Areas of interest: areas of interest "Flower, Bird, Fish, and Insect Market"
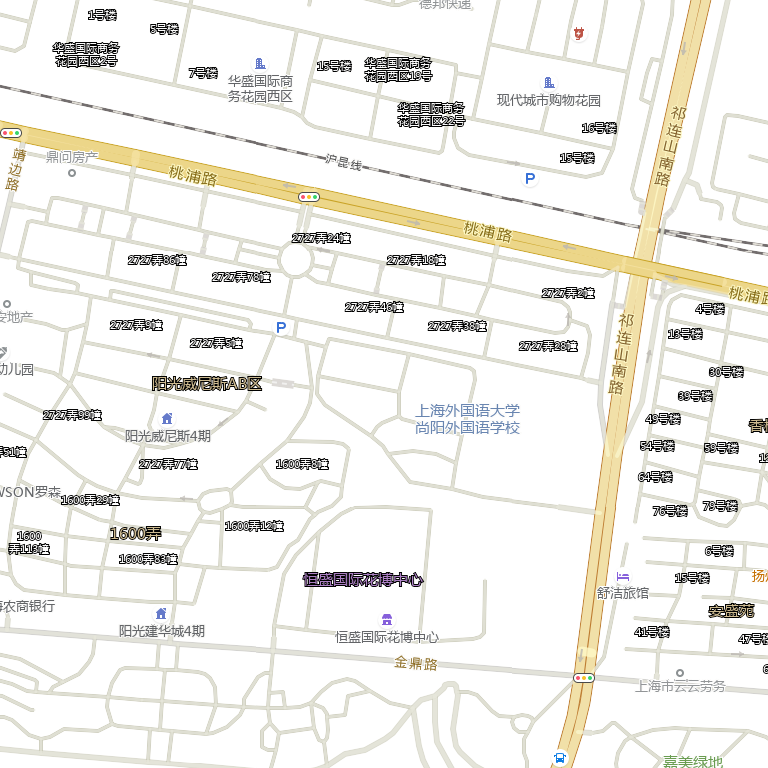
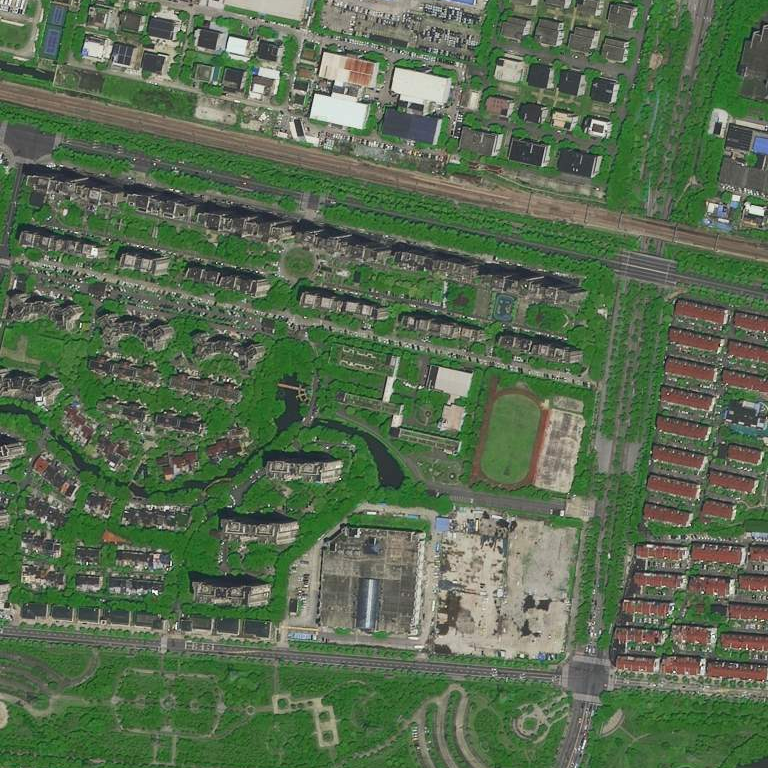